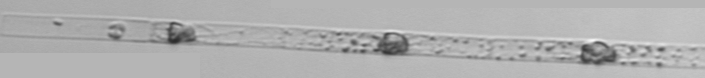
Label: Dactyliosolen_blavyanus